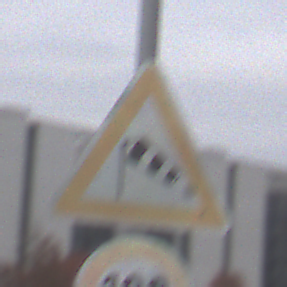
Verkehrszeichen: SeitenwindVonLinks
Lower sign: Geschwindigkeit120
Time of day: Midday
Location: Outdoor (Suburban)
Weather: Overcast
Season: NotSpecified
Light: Natural